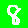
Digit: 8